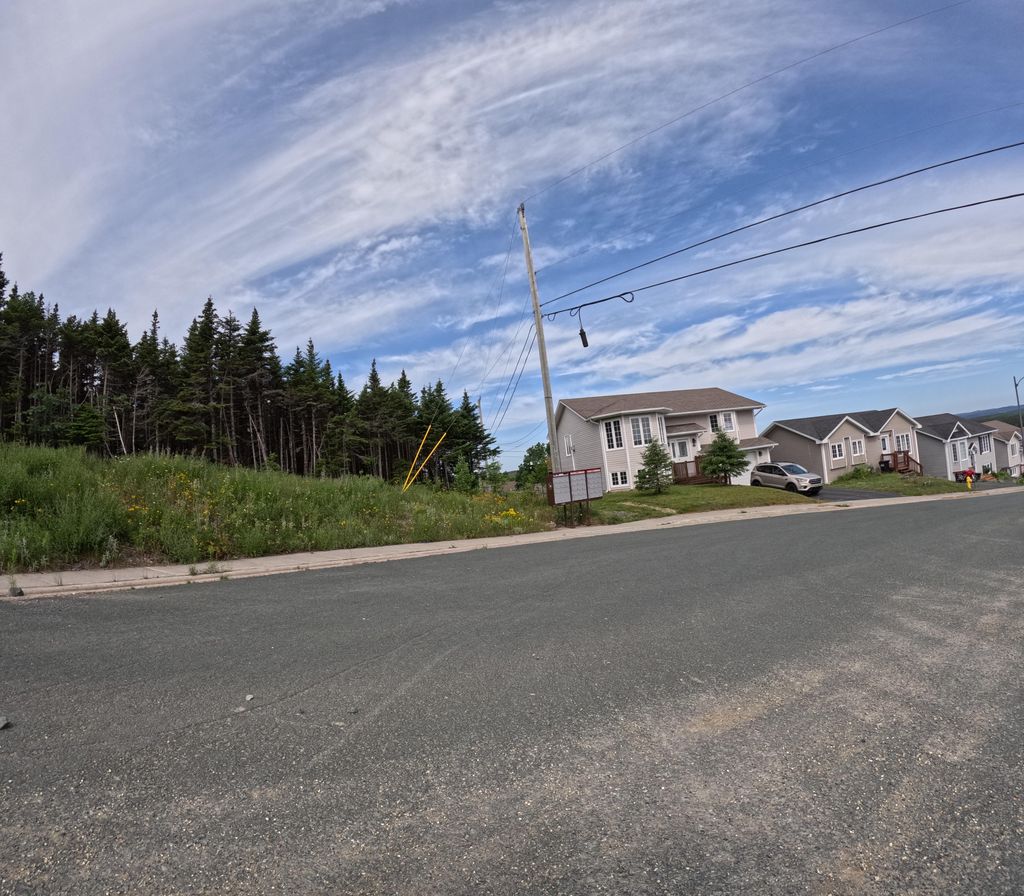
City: st_johns